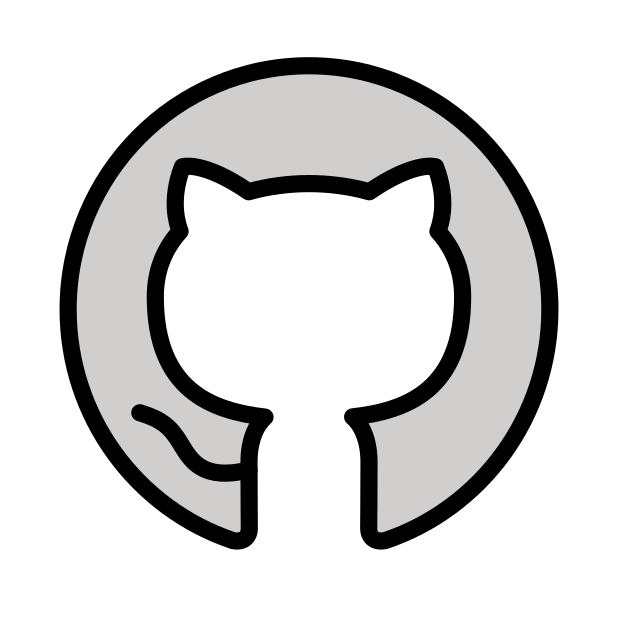
github